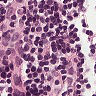
Metastatic tissue present: no